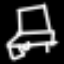
Label: chair